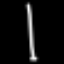
Label: line